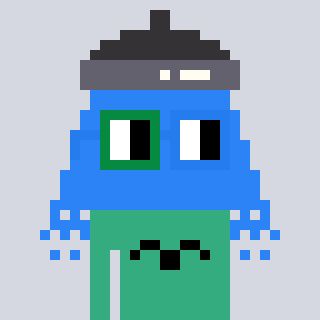
a pixel art character with square green and blue glasses, a shower-shaped head and a teal-colored body on a cool background